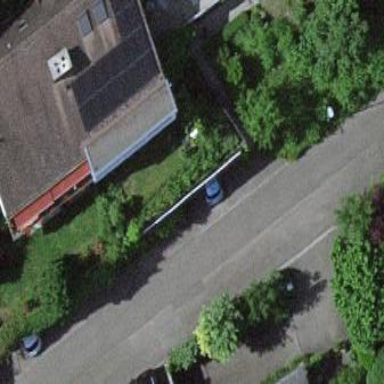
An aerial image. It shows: Garages with flat grass-covered roofs.